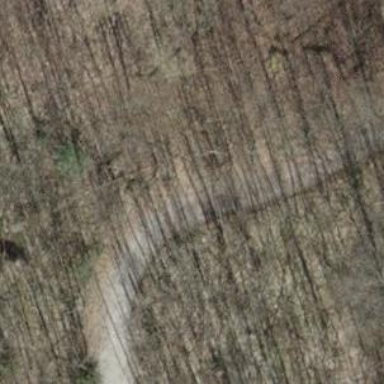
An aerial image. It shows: Pebblestone track with grade3 tracktype.